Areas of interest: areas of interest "Northeast Agricultural University South Area Basketball-Volleyball Courts"
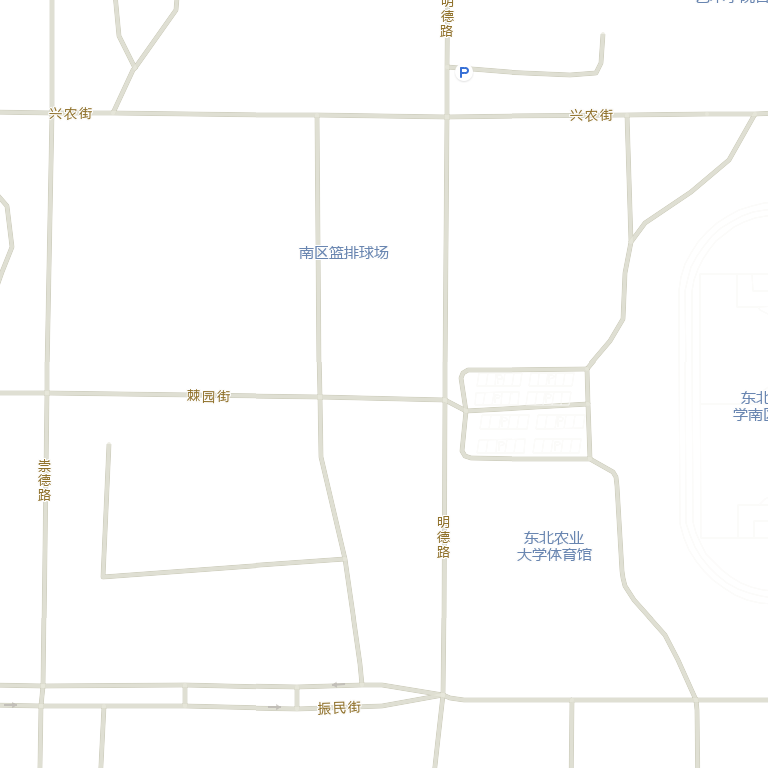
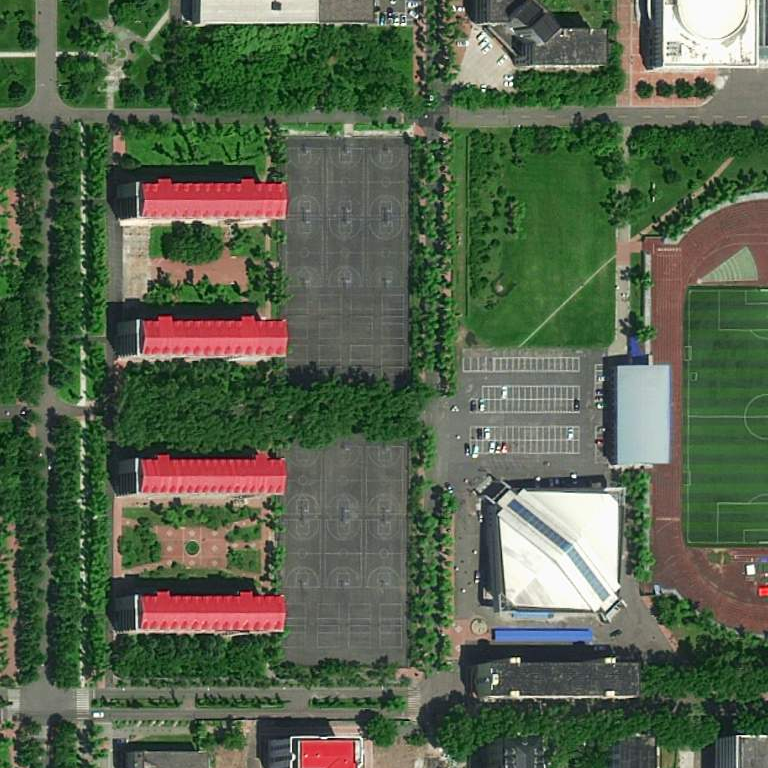